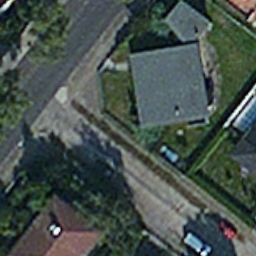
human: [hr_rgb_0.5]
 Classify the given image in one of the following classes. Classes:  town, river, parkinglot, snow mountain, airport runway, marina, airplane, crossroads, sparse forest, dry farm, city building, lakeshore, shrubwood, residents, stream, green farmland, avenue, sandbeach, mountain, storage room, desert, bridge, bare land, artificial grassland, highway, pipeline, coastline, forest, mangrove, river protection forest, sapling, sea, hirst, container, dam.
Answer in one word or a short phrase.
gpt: residents